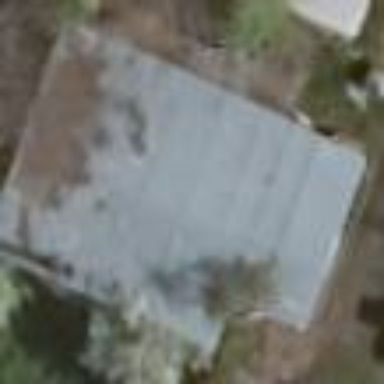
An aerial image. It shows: Shed building.